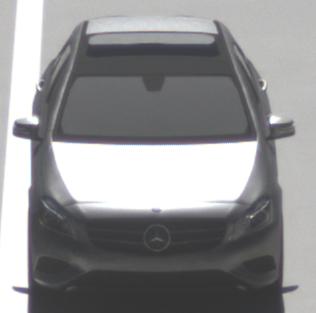
Make: Mercedes-Benz
Model: A 180
Detailed model: A-Class (176)
Model produced from: 2012/09
Model produced until: 2015/07
Doors: 5
Color: gray
Road condition: wet road
Daytime: midday
Contrast: high contrast